Question: I need to put smooth border around plot. code
'''
plot(0:10, 0:10, type="n", xlab="X", ylab="Y")
box("figure", col="blue")
'''
instead of simple blue line, how i can put smooth grey line with rounded corners?

many thanks.
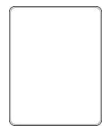
Answer: '''
library(grid)
plot(0:10, 0:10, type="n", xlab="X", ylab="Y")
grid.roundrect(gp=gpar(fill="#<PHONE>", col="grey"))
'''

If you find the borders are being cut off, you can always reduce the size of the rounded rectangle:
'''
plot(0:10, 0:10, xlab="X", ylab="Y")
grid.roundrect(height=0.99, width=0.99, gp=gpar(fill="#<PHONE>", col="grey"))
'''